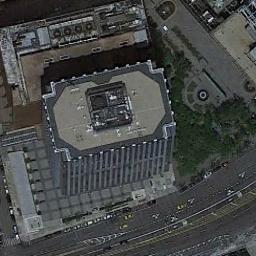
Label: commercial_area